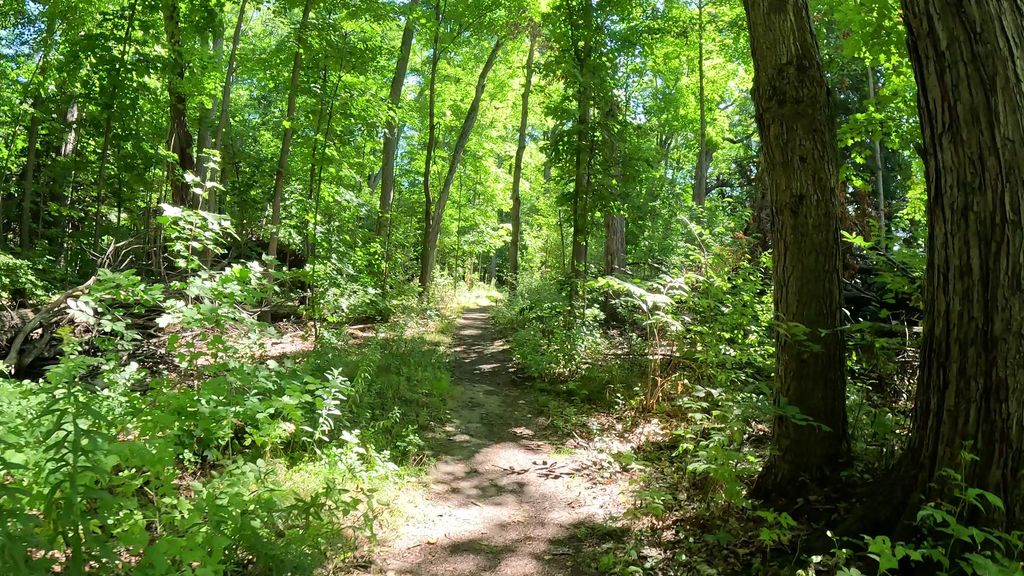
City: ottawa-gatineau